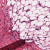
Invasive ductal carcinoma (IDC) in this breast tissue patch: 1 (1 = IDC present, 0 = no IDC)